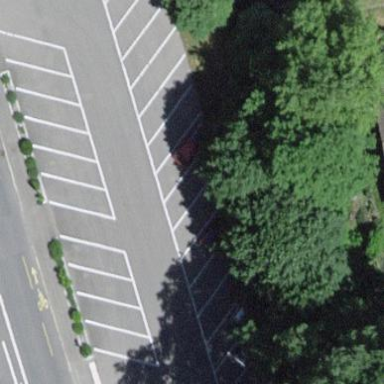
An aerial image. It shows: Parking area with surface.